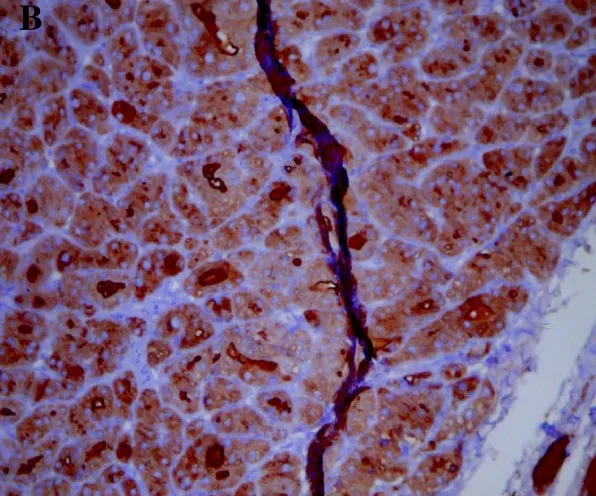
Positive thyroglobulin immunostaining for papillary thyroid carcinoma, magnification x 400.
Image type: pathology (immunostaining)